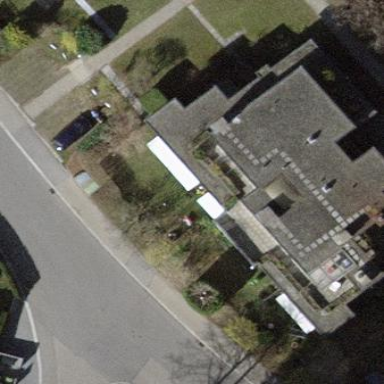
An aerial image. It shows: View of roof of building.